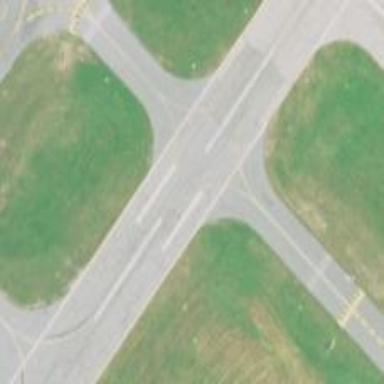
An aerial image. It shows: View of taxiway at the airport.